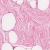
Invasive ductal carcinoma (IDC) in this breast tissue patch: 0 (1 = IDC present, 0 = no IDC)